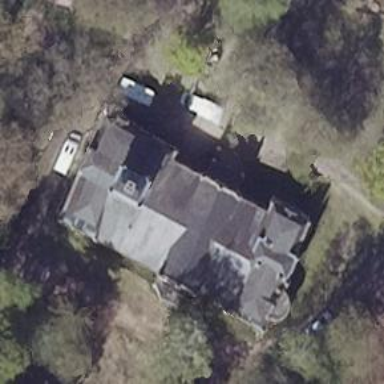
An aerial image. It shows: Manor castle building with historic background.